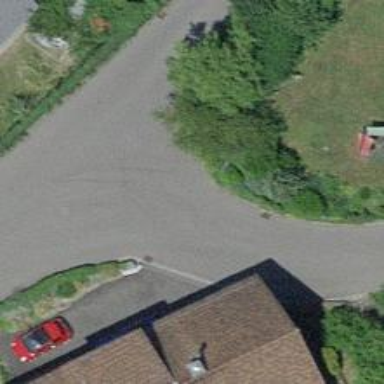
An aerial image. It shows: Residential road with asphalt surface and no sidewalk.